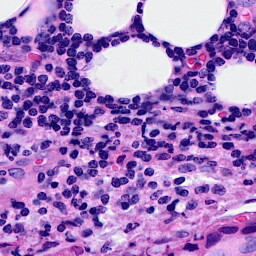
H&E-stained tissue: Breast